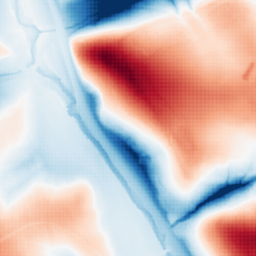
Category: classical
Decomposition family: gaussian_anisotropic
Decomposition parameters: sigma_x: 20
sigma_y: 50
Upsampling method: sinc_blackman
Upsampling parameters: scale: 8
kernel_size: 16
Upsampling scale: 8